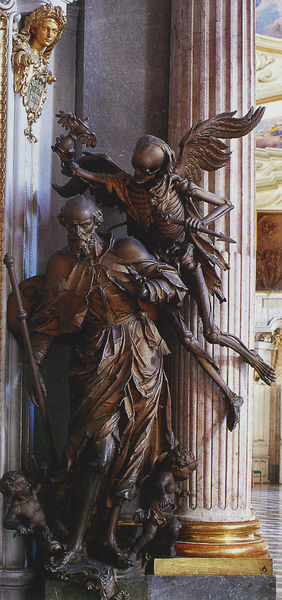
Titel: Figuren vor einer Stütze, die vier letzten Dinge
Künstler: Joseph Thaddäus Stammel
Institution: Admont, Stiftsbibliothek
Schlagwörter: flügel, mann, umhang, holz, säule, bart, falten, sockel, tod, kirche, figur, gewand, kinder, engel, skulptur, stab, lanze, bronze, skelett, heiliger, pfeil, sanduhr, uhrglas